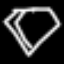
Label: diamond